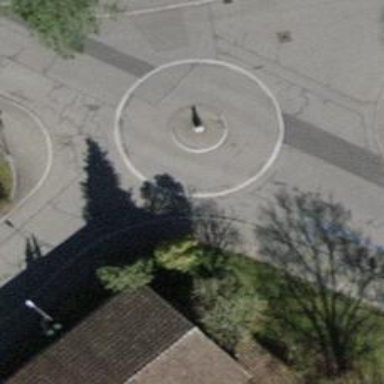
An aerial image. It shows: Rosette traffic calming feature.